Question: tOracleInput not triggering 'OnSubjobError', only 'OnComponentError'?
For example, if the View/Table doesn't exist, an error gets logged in the console (cf. below), but 'OnSubjobError' doesn't get executed.
'''
Exception in component tOracleInput_1
java.sql.SQLException: ORA-00942: table or view does not exist
at oracle.jdbc.driver.SQLStateMapping.newSQLException(SQLStateMapping.java:74) ....
'''
But if I use 'OnComponentError', then the error is handled correctly. I can't find any reason why this is so in the documentation, so that is why I ask it here.

As you can see from the picture, I have to place 'OnComponentError' connections (red drawn line) because 'OnSubjobError' doesn't do its work. Up till now, I wasn't able to isolate the problem.
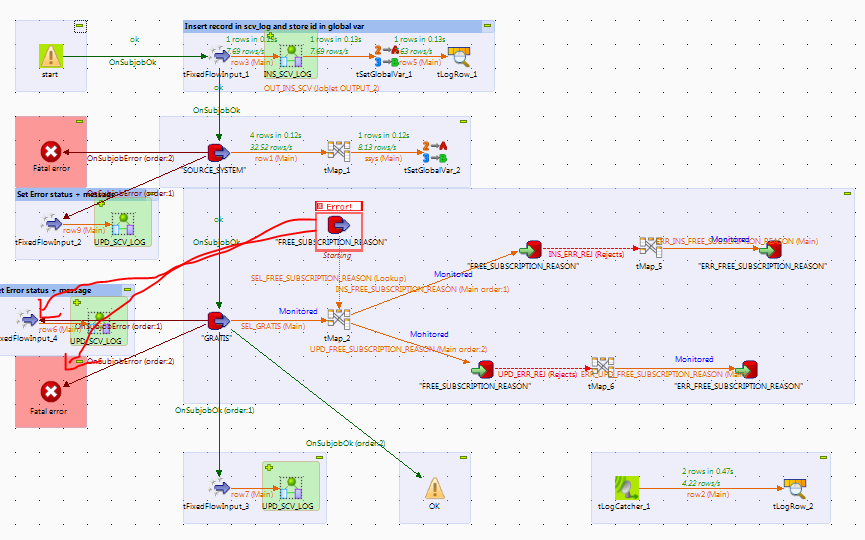
Answer: I've just mucked around a bit to try and reproduce this and it seems that because the component in error is a lookup rather than a main part of the flow then it doesn't error the subjob (it simply doesn't use it as an input lookup to the tMap).
Obviously, using an 'OnComponentError' link will correctly call the error process.
It's possible to have multiple 'OnComponentError' flows going into the same component so you can have them all pointing to the same process/subjobs without having to copy the resulting subjobs and then maintain them separately - although this would be a good candidate for using a joblet if you wished to have them separately and reduce the amount of spaghetti flows in your job.